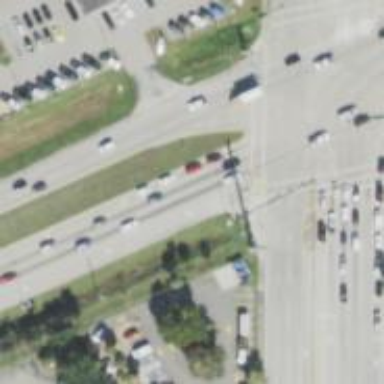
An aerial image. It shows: Primary link highway with asphalt surface.